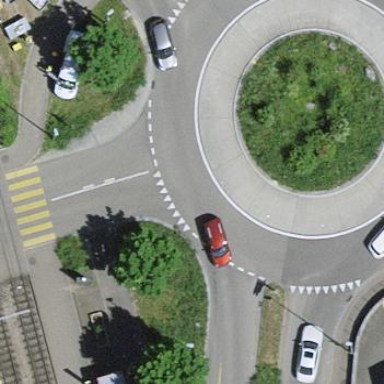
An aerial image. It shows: Secondary road with asphalt surface leading to roundabout.